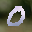
Label: 0